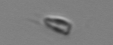
Label: Calciopappus